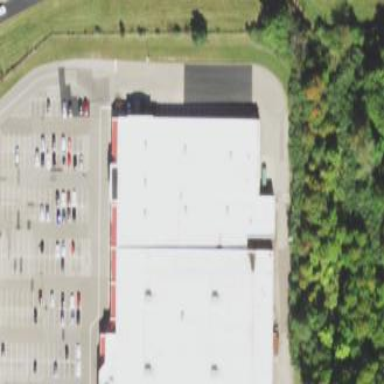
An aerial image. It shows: Building.